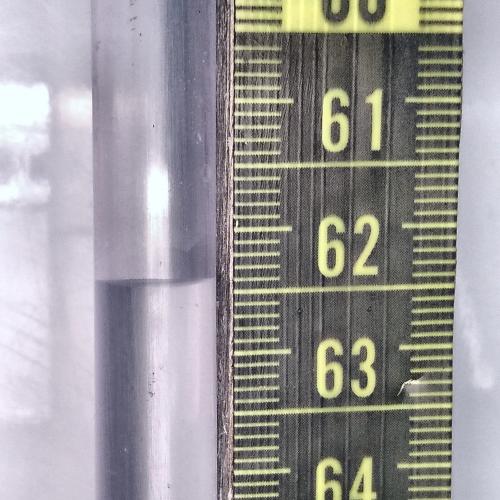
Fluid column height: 62.4 cm